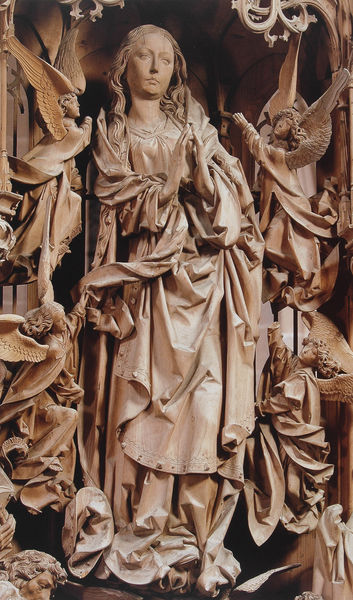
Titel: Fronleichnams-Altar, Mittelschrein: Zum Himmel auffahrende Maria, von Engeln geleitet
Künstler: Tilman Riemenschneider
Standort: Creglingen im Taubertal
Institution: Herrgottskirche
Schlagwörter: flügel, kopf, mann, umhang, ausschnitt, braun, frau, haar, holz, kleid, marmor, nase, rot, tuch, gesichter, augen, falten, gesicht, mensch, präsentation, stehen, stein, trauer, hände, kirche, figur, gewand, haare, lange haare, mantel, stoff, gotik, locken, schön, engel, skulptur, statue, deutschland, relief, holzschnitt, gefaltet, detail, ornamente, faltenwurf, plastik, foto, nische, glaube, religion, schweben, detailliert, plastisch, mäntel, beten, gebet, kunst, darstellung, altar, schnitzerei, trost, gefaltete hände, gotisch, plastizität, mittelalter, romanik, segen, elisabeth, maria, madonna, anbetung, betend, maria magdalena, mutter gottes, schwebend, holzfigur, schrein, sakral, geschnitzt, gewandfalten, himmelfahrt, historisch, bildhauer, maßwerk, hochrelief, schutzheilige, spätgotik, retabel, schnitzaltar, schnitzkunst, statur, neuzeit, evangelium, schnitzarbeit, riemenschneider, spätmittelalter, schnitzfigur, betgestus, reflief, betende hände, knitterfalten, porait, engle, geebt, beten#